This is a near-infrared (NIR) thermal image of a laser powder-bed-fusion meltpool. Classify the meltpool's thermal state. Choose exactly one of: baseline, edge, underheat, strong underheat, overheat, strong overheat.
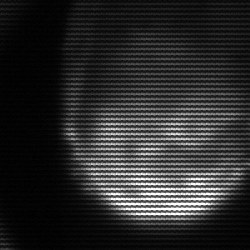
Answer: edge